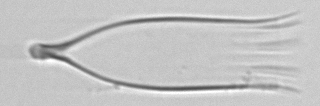
Label: Favella